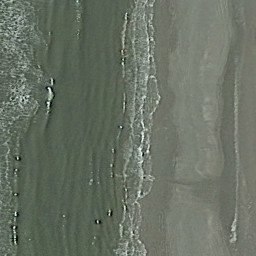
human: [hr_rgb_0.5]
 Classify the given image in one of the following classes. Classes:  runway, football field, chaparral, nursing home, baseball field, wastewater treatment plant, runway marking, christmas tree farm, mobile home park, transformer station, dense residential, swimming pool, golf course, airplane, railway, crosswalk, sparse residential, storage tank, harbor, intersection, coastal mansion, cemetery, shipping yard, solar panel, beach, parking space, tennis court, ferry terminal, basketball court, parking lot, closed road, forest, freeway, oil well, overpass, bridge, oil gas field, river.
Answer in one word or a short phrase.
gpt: beach